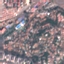
Land use / land cover class: Residential